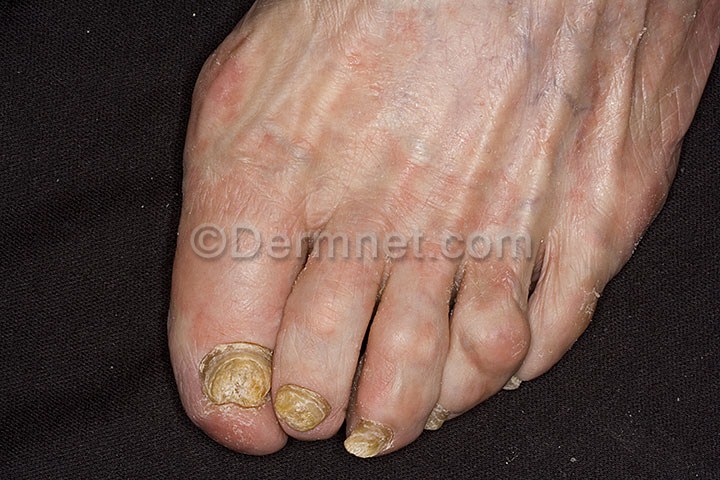
Disease: Tinea Ringworm Candidiasis and other Fungal Infections